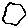
Label: hexagon